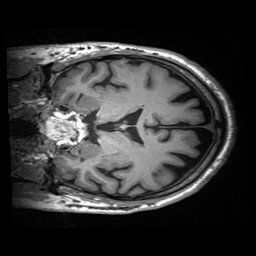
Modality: T1w
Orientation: coronal
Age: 74
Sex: male
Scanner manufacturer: siemens
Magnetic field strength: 3 T
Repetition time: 2.2 s
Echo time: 0.00245 s